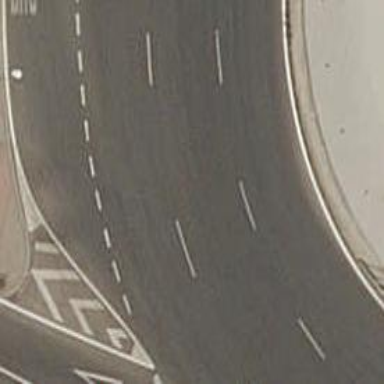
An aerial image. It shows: Asphalt road in residential area leading to roundabout.